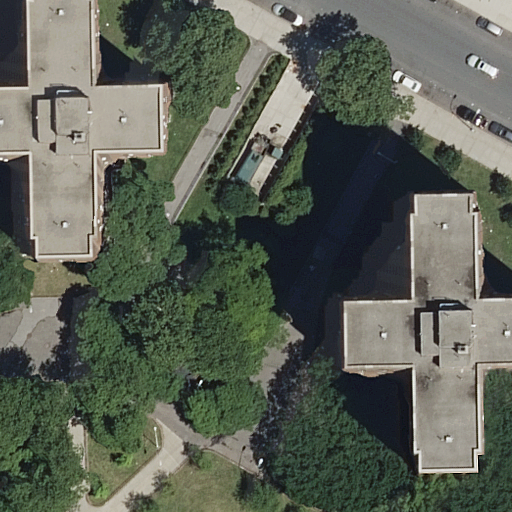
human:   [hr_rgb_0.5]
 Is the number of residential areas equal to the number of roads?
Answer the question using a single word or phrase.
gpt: no

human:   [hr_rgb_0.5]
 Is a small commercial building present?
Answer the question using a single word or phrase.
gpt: no

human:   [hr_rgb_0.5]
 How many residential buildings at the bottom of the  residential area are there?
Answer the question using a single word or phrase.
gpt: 0

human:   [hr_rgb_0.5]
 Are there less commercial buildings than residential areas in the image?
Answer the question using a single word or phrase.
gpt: yes

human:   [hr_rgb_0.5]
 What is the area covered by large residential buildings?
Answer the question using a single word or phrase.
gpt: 1892m2

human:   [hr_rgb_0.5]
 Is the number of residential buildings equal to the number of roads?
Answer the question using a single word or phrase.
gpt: no

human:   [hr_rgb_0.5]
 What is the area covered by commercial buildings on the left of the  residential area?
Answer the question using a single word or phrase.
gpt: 0m2

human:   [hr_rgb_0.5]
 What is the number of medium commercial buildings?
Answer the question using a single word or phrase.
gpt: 0

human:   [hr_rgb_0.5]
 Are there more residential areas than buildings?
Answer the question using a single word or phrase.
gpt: no

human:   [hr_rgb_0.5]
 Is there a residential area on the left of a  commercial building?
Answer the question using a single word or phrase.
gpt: no

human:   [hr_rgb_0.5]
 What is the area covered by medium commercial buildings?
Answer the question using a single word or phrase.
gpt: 0m2

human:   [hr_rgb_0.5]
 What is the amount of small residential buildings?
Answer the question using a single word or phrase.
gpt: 0

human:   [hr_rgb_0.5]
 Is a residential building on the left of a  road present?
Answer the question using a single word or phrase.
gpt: yes

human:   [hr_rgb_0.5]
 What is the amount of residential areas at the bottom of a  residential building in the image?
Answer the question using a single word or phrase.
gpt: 0

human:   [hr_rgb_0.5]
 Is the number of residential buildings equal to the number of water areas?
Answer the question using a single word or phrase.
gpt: no

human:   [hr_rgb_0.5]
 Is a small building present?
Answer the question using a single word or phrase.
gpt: no

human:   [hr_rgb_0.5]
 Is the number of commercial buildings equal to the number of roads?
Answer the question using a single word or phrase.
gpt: no

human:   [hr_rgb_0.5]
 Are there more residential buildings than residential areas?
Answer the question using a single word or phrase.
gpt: yes

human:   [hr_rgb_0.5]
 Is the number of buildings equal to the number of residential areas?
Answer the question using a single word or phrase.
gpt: no

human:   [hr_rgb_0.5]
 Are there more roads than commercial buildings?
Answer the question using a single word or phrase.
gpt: yes

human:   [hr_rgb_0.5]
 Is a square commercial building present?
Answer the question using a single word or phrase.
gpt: no

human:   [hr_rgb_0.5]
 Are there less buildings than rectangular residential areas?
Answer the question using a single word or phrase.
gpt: no

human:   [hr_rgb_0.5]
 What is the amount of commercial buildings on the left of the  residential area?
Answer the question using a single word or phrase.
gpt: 0

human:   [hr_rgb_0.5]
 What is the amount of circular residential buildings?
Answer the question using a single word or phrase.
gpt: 0

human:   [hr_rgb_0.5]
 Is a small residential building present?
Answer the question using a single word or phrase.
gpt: no

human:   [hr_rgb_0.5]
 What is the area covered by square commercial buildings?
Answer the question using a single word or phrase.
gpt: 0m2

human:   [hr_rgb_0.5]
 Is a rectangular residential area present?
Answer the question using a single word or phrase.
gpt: yes

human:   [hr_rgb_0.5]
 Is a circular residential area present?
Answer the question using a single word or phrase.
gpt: no

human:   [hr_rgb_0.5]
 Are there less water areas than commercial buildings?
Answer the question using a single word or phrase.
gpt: no

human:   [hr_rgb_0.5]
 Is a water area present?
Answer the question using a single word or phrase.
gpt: no

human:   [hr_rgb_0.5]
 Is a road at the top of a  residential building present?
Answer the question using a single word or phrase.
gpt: yes

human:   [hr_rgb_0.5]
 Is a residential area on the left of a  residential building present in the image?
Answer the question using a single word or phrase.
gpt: no

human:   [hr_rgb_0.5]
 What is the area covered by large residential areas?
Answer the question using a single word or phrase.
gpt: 9174m2

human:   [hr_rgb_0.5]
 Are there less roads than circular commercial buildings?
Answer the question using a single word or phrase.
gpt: no

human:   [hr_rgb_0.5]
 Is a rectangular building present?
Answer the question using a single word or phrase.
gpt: no

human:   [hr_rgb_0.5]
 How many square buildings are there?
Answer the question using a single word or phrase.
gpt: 0